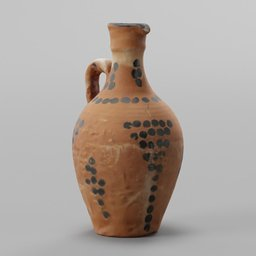
Label: decoration